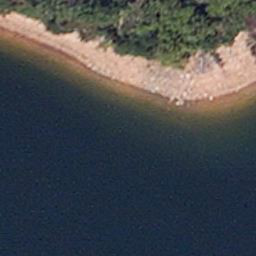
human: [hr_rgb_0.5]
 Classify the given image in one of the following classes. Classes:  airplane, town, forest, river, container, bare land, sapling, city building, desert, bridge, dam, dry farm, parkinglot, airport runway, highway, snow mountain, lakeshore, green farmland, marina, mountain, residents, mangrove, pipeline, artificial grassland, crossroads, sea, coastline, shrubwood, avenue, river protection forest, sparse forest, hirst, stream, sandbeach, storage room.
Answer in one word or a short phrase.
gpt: lakeshore